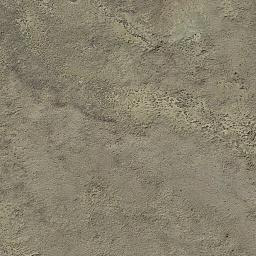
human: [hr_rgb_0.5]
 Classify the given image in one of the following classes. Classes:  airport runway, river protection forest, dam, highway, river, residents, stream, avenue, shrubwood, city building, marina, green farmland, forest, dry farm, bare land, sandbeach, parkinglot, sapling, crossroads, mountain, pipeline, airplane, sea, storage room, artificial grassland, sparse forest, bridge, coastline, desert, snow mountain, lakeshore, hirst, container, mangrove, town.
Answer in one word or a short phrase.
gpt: bare land